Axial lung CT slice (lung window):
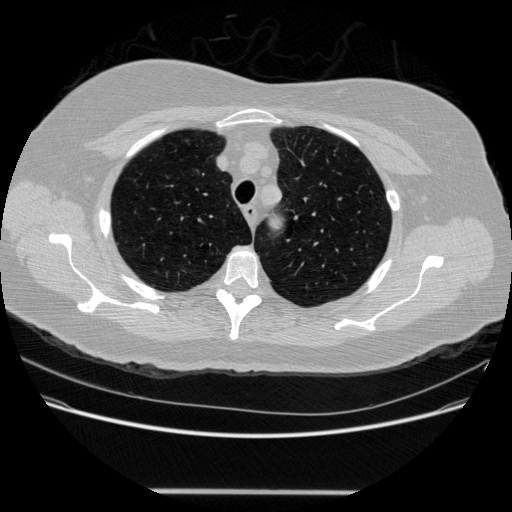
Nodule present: no